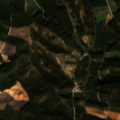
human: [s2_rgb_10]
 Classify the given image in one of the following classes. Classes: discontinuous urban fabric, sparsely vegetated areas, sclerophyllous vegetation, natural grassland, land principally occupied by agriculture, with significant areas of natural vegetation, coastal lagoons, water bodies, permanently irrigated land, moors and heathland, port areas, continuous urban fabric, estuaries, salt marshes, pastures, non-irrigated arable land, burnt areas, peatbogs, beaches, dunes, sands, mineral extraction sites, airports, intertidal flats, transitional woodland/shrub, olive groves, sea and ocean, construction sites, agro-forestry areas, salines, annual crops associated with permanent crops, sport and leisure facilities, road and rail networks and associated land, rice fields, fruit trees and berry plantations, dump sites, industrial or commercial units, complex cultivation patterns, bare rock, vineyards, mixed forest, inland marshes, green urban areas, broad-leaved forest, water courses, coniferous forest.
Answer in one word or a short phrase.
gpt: complex cultivation patterns, broad-leaved forest, transitional woodland/shrub